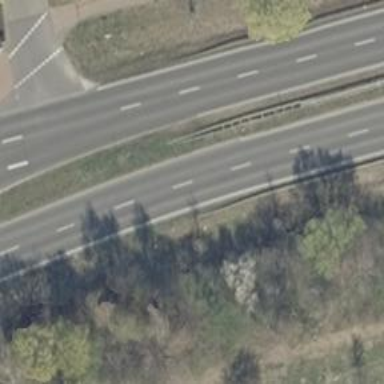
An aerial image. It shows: Primary motorroad with asphalt surface and lane markings.